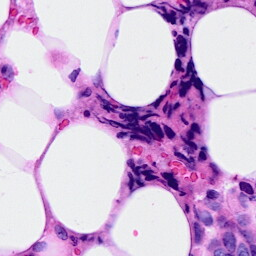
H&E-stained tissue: Breast